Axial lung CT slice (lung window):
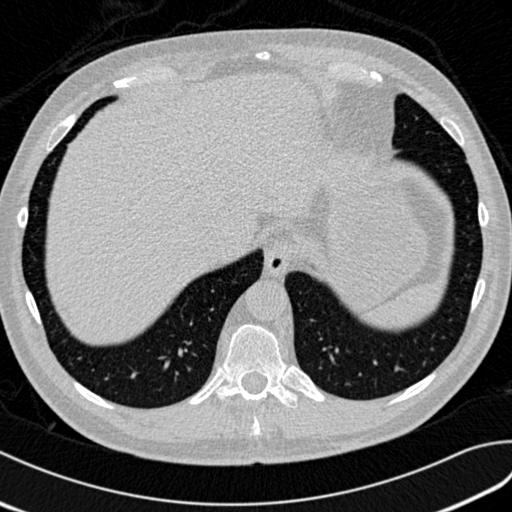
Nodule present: no